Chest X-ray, AP view. Patient: 33 years old, sex M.
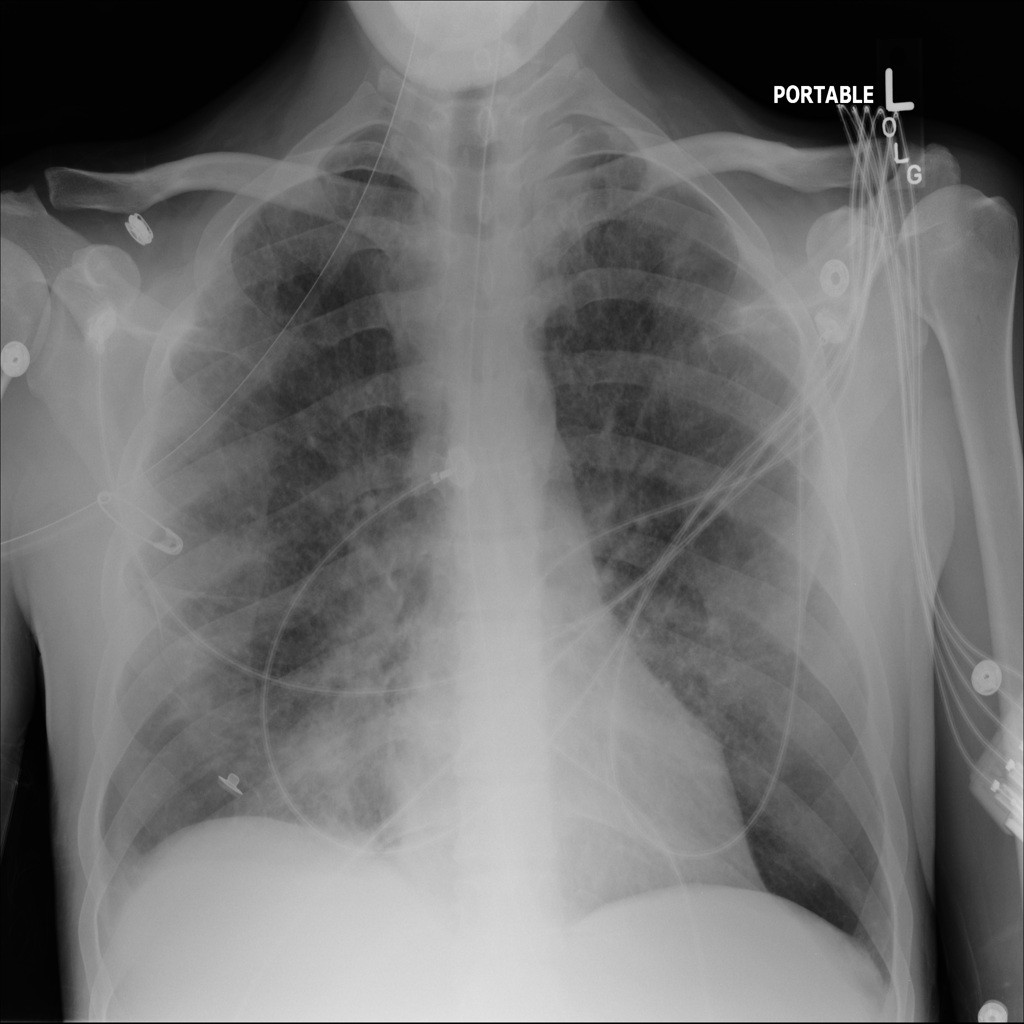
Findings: Edema, Infiltration, Pneumonia